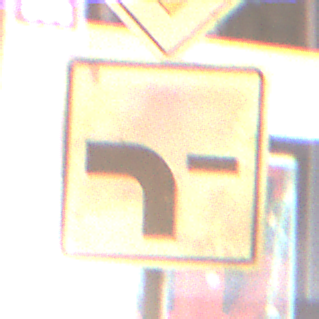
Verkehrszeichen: VerlaufVorfahrtsstrasse6
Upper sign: Vorfahrtsstrasse
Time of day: NotSpecified
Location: Indoor (Urban)
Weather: NotSpecified
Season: NotSpecified
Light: Artificial